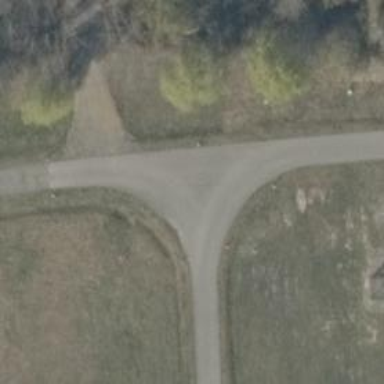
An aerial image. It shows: Asphalt service road with grade2 tracktype.